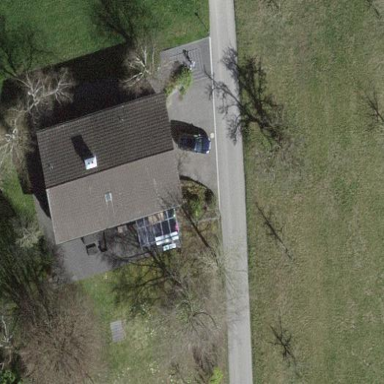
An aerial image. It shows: Simple house.